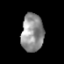
Tissue: prostate
Cell type: Epithelial cells
Senescence score: 0.2699
Nuclear area (px): 829
Mean DAPI intensity: 145.256